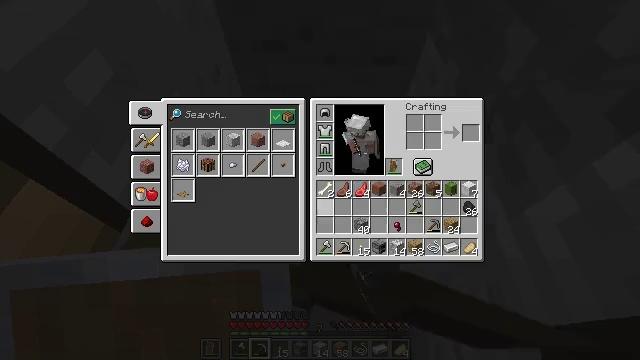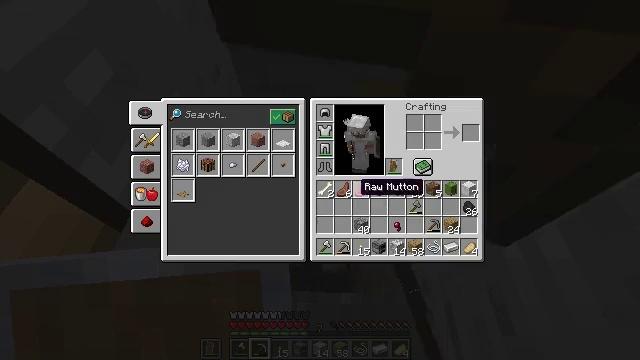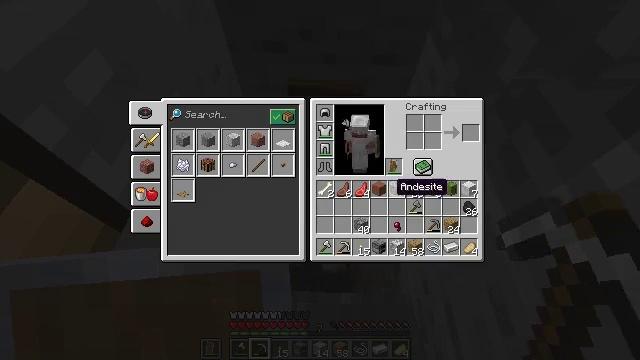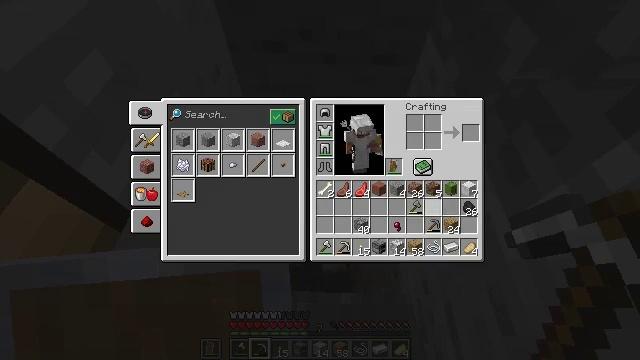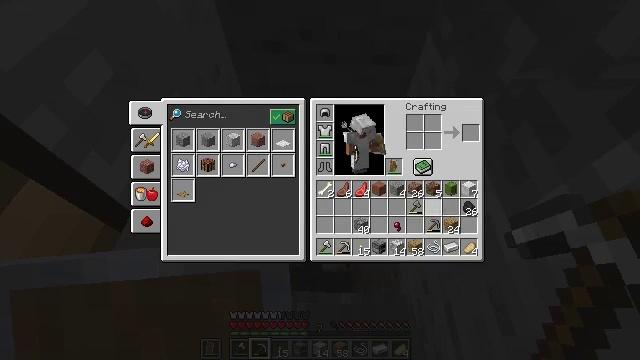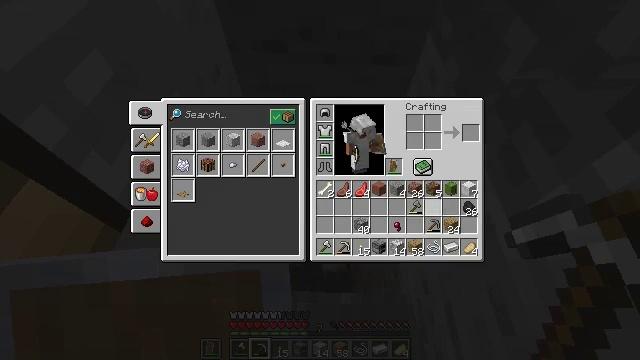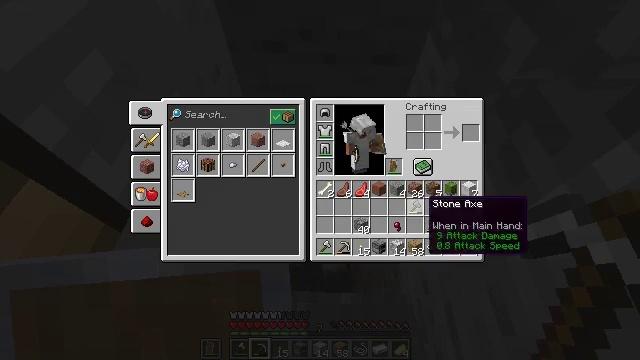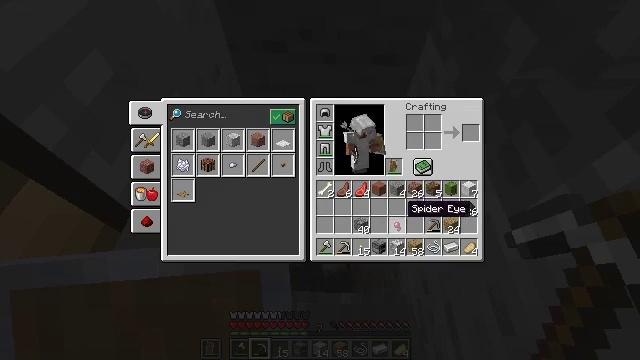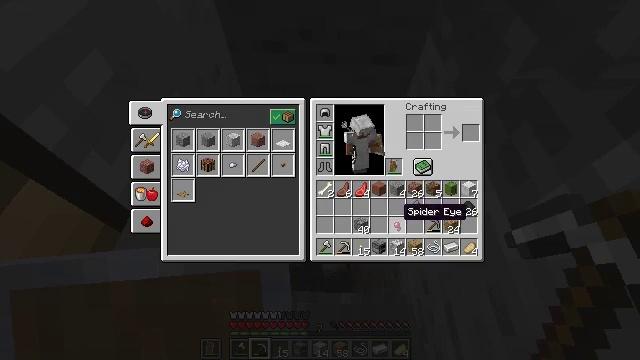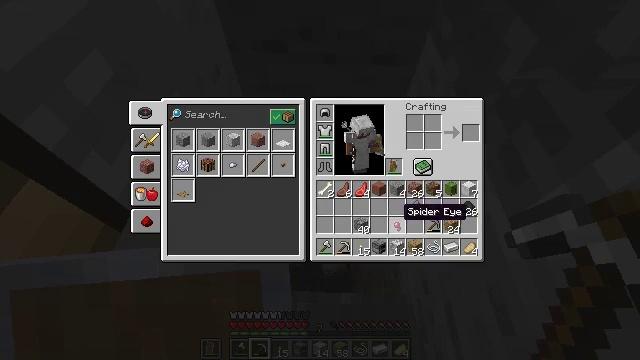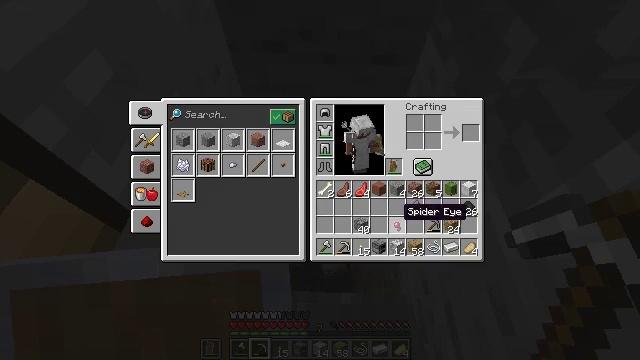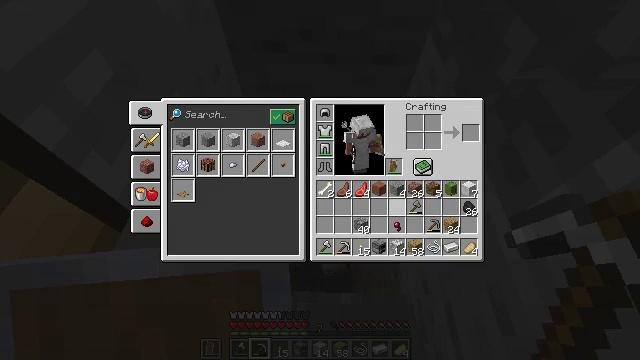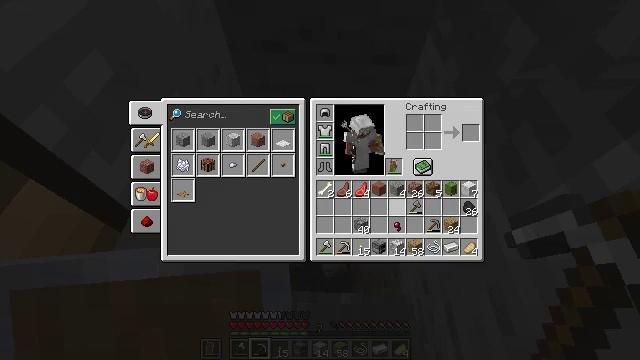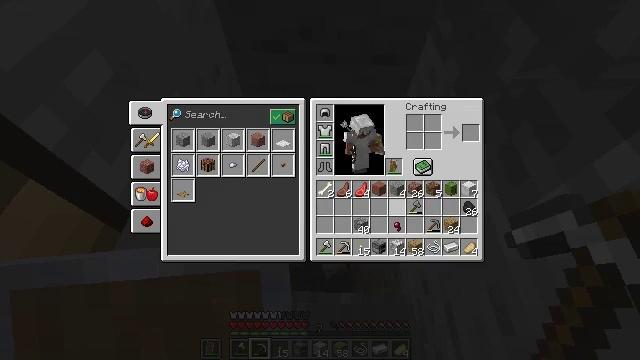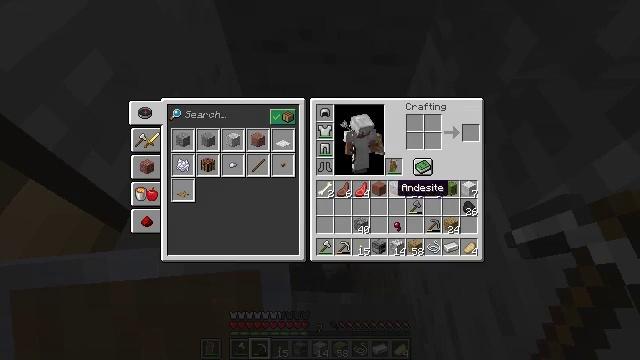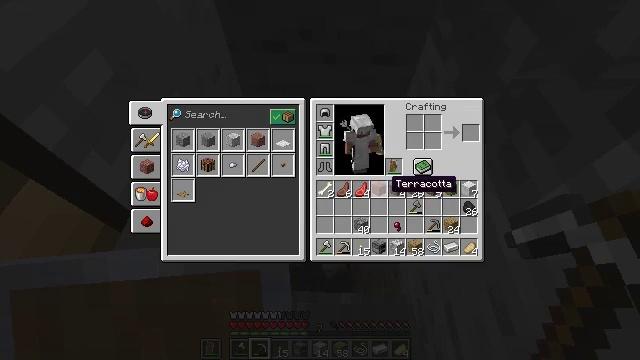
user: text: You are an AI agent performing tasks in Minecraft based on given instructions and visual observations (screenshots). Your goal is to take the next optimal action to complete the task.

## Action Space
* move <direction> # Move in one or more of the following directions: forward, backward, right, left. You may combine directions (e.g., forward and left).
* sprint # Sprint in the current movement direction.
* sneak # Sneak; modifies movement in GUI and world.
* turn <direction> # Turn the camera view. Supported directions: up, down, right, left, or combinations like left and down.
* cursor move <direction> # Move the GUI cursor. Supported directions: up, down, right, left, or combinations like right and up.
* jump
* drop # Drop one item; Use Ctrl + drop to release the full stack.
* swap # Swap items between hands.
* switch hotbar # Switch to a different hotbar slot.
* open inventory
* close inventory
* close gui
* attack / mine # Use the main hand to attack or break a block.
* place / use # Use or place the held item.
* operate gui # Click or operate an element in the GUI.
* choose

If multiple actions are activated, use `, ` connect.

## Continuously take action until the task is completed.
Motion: motion action
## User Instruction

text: Drop terracotta.
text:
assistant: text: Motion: sprint, cursor move right and up, open gui
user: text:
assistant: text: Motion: sprint, cursor move right
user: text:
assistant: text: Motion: sprint, cursor move right and down
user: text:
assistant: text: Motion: sprint
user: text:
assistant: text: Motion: sprint
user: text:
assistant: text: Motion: sprint, cursor move left
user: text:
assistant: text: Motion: sprint, cursor move left
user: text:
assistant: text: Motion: sprint
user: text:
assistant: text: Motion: sprint
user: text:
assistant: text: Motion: sprint
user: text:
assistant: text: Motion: sprint, cursor move up
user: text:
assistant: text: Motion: sprint
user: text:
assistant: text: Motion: sprint
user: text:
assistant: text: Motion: sprint, cursor move left
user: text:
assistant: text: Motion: sprint
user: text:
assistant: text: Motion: sprint
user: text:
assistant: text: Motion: sprint
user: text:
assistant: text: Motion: sprint
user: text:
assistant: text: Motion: sprint
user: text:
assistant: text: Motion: sprint, drop
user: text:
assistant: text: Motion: sprint, drop
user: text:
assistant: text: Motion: sprint, drop
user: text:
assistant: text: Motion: sprint
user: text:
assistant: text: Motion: sprint
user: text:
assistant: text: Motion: sprint, drop